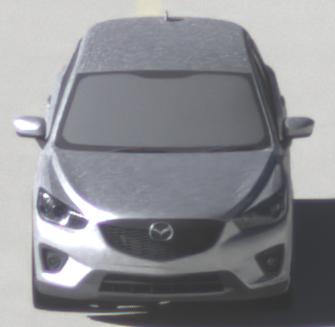
Make: Mazda
Model: CX-5 2.0 SKYACTIV-G 160
Detailed model: CX-5 (GH)
Model produced from: 2012/04
Model produced until: 2015/02
Doors: 5
Color: white
Road condition: dry road
Daytime: morning or afternoon
Contrast: high contrast